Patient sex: M
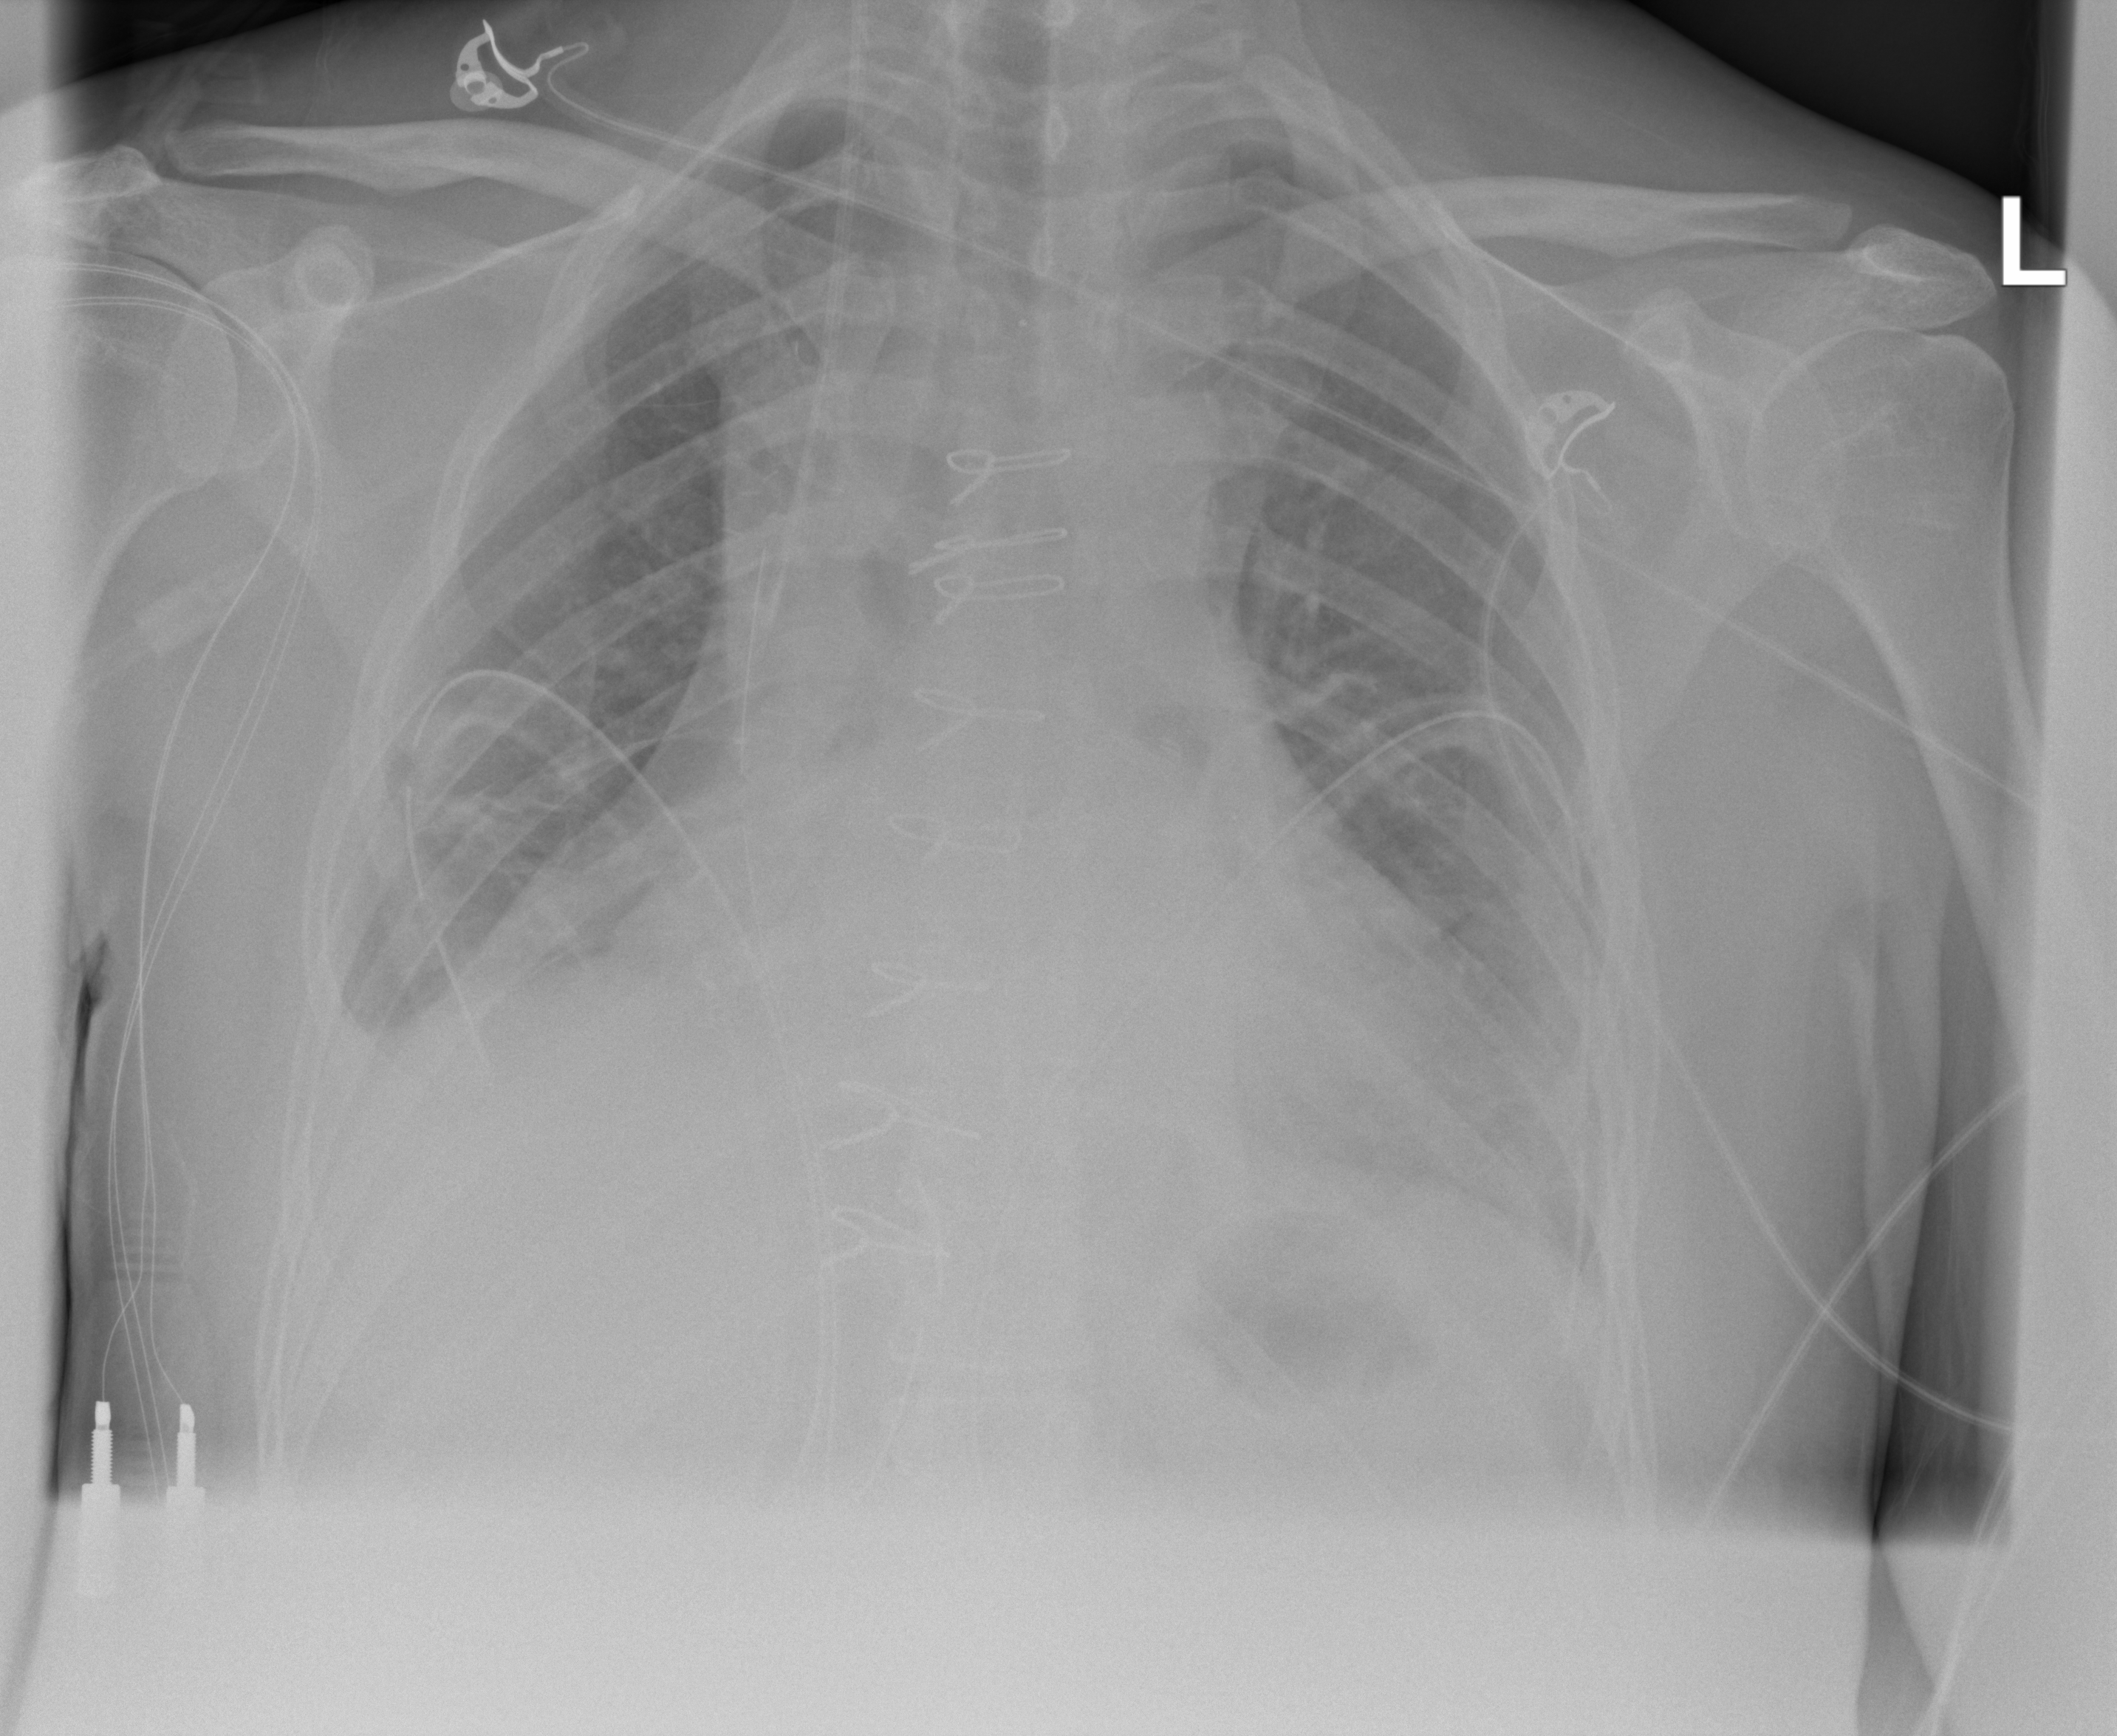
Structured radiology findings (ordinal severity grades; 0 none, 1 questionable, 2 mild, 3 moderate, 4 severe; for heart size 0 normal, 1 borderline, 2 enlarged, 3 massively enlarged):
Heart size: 2
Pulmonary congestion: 2
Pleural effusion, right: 2
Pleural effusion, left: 1
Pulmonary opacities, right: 2
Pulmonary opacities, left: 0
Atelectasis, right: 2
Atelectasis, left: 2